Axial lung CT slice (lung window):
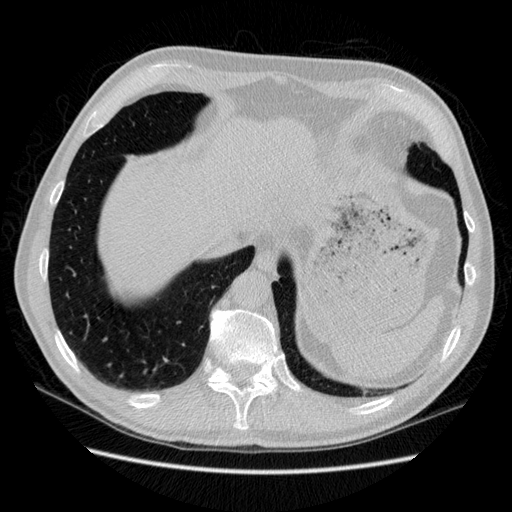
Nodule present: no